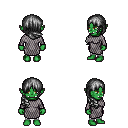
a pixel art fantasy rpg character, female body template, orc, green skin, chain mail, white pants, gray right-swept hairstyle, four views (front, back, left, right), 2x2 character sprite sheet, small pixel art, hard edges, no anti-aliasing